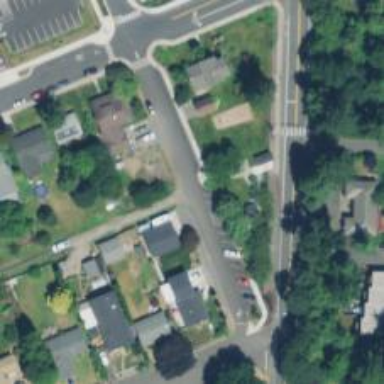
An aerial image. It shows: Residential road with sidewalk on the left side.